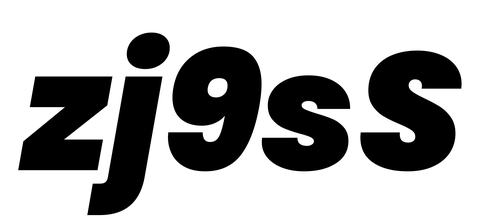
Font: Poppins-BlackItalic